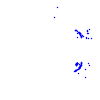
Particle: pion